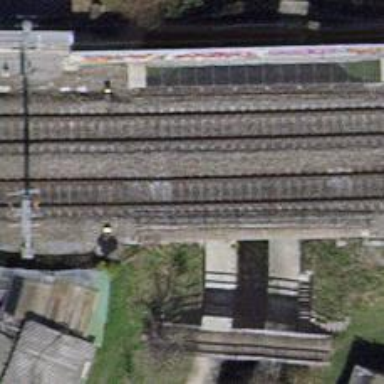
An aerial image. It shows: Railway bridge with electrified contact lines.